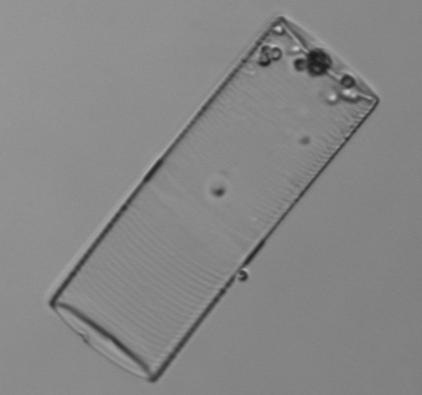
Label: Guinardia_flaccida